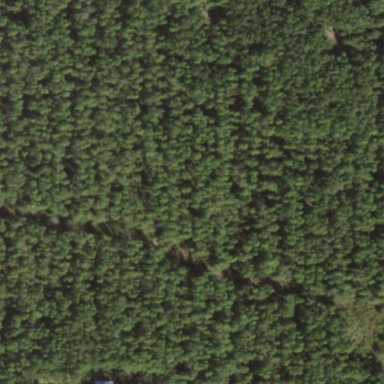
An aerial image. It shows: Forest dominated by needle-leaved trees.